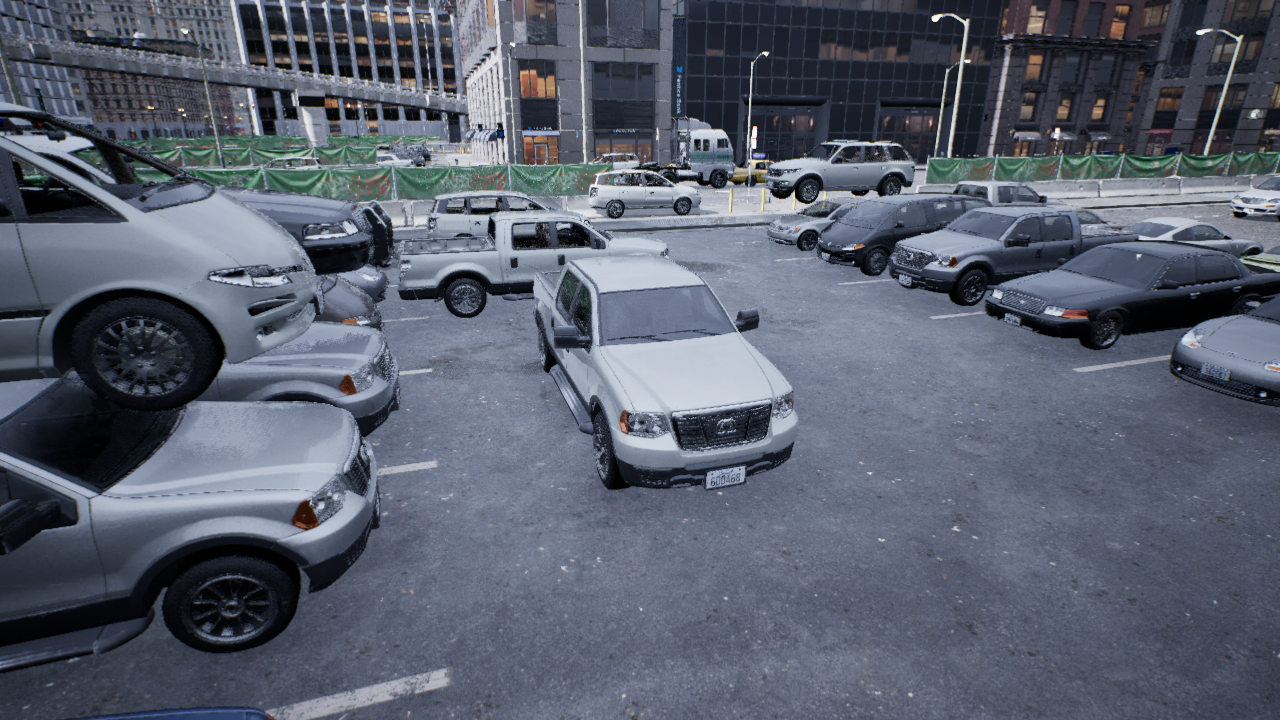
Venue: arterial
Lighting: overcast
Vehicle rig: pickup